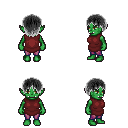
a pixel art fantasy rpg character, female body template, orc, green skin, maroon tunic, magenta pants, gray plain hairstyle, four views (front, back, left, right), 2x2 character sprite sheet, small pixel art, hard edges, no anti-aliasing